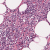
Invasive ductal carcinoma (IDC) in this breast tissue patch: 1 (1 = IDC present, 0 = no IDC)